Interaction volume radius: 5 \u00c5
Interaction volume height: 10 \u00c5
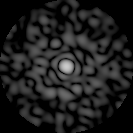
Disorder parameter: 0.8324